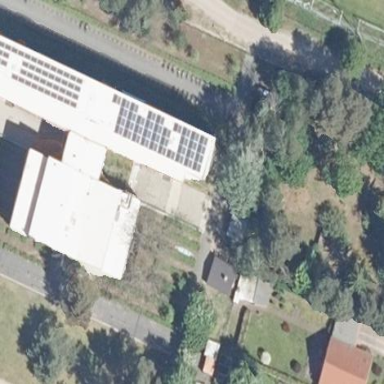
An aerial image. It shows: School building.